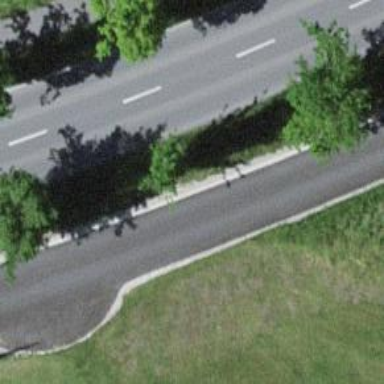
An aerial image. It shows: Unclassified road with asphalt surface. There is cycle track on the left side.